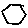
Label: hexagon